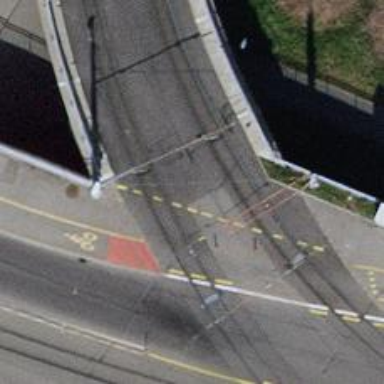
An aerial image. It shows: Bollard barrier.